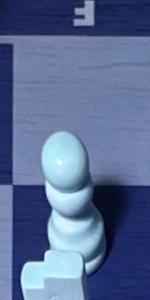
Label: Pawn_White